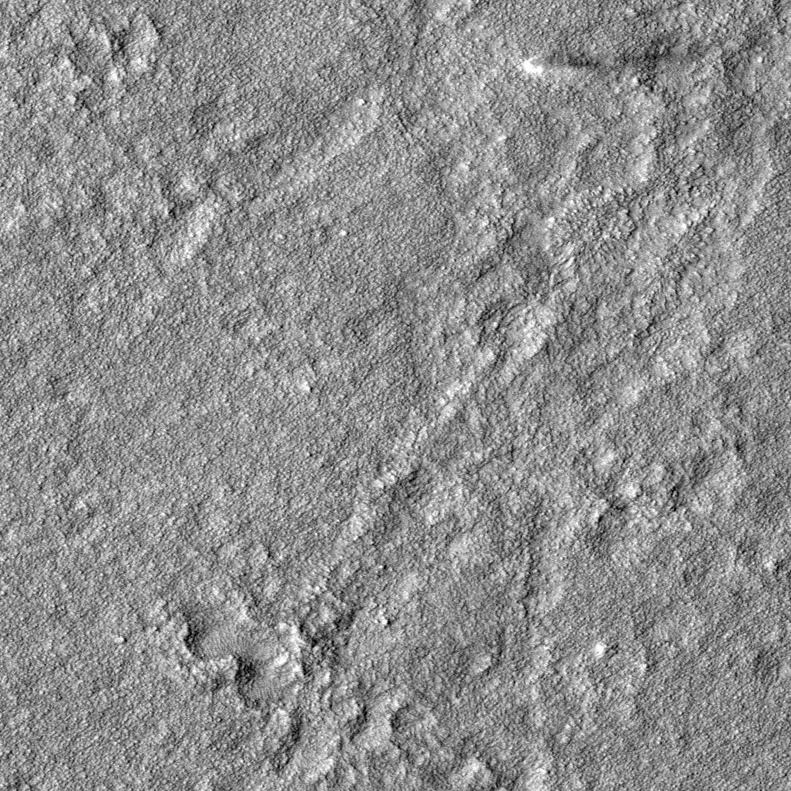
Label: dustdevil